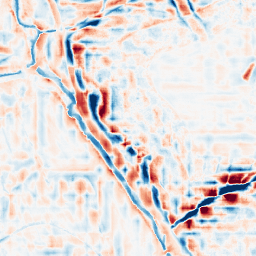
Category: wavelet
Decomposition family: wavelet_reverse_biorthogonal
Decomposition parameters: wavelet: rbio2.4
level: 4
Upsampling method: cubic_catmull_rom
Upsampling parameters: scale: 8
Upsampling scale: 8